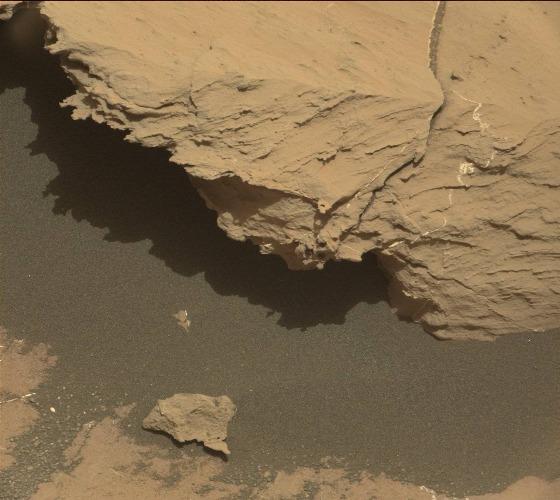
Terrain classes present: Bedrock, Gravel / Sand / Soil, Shadow